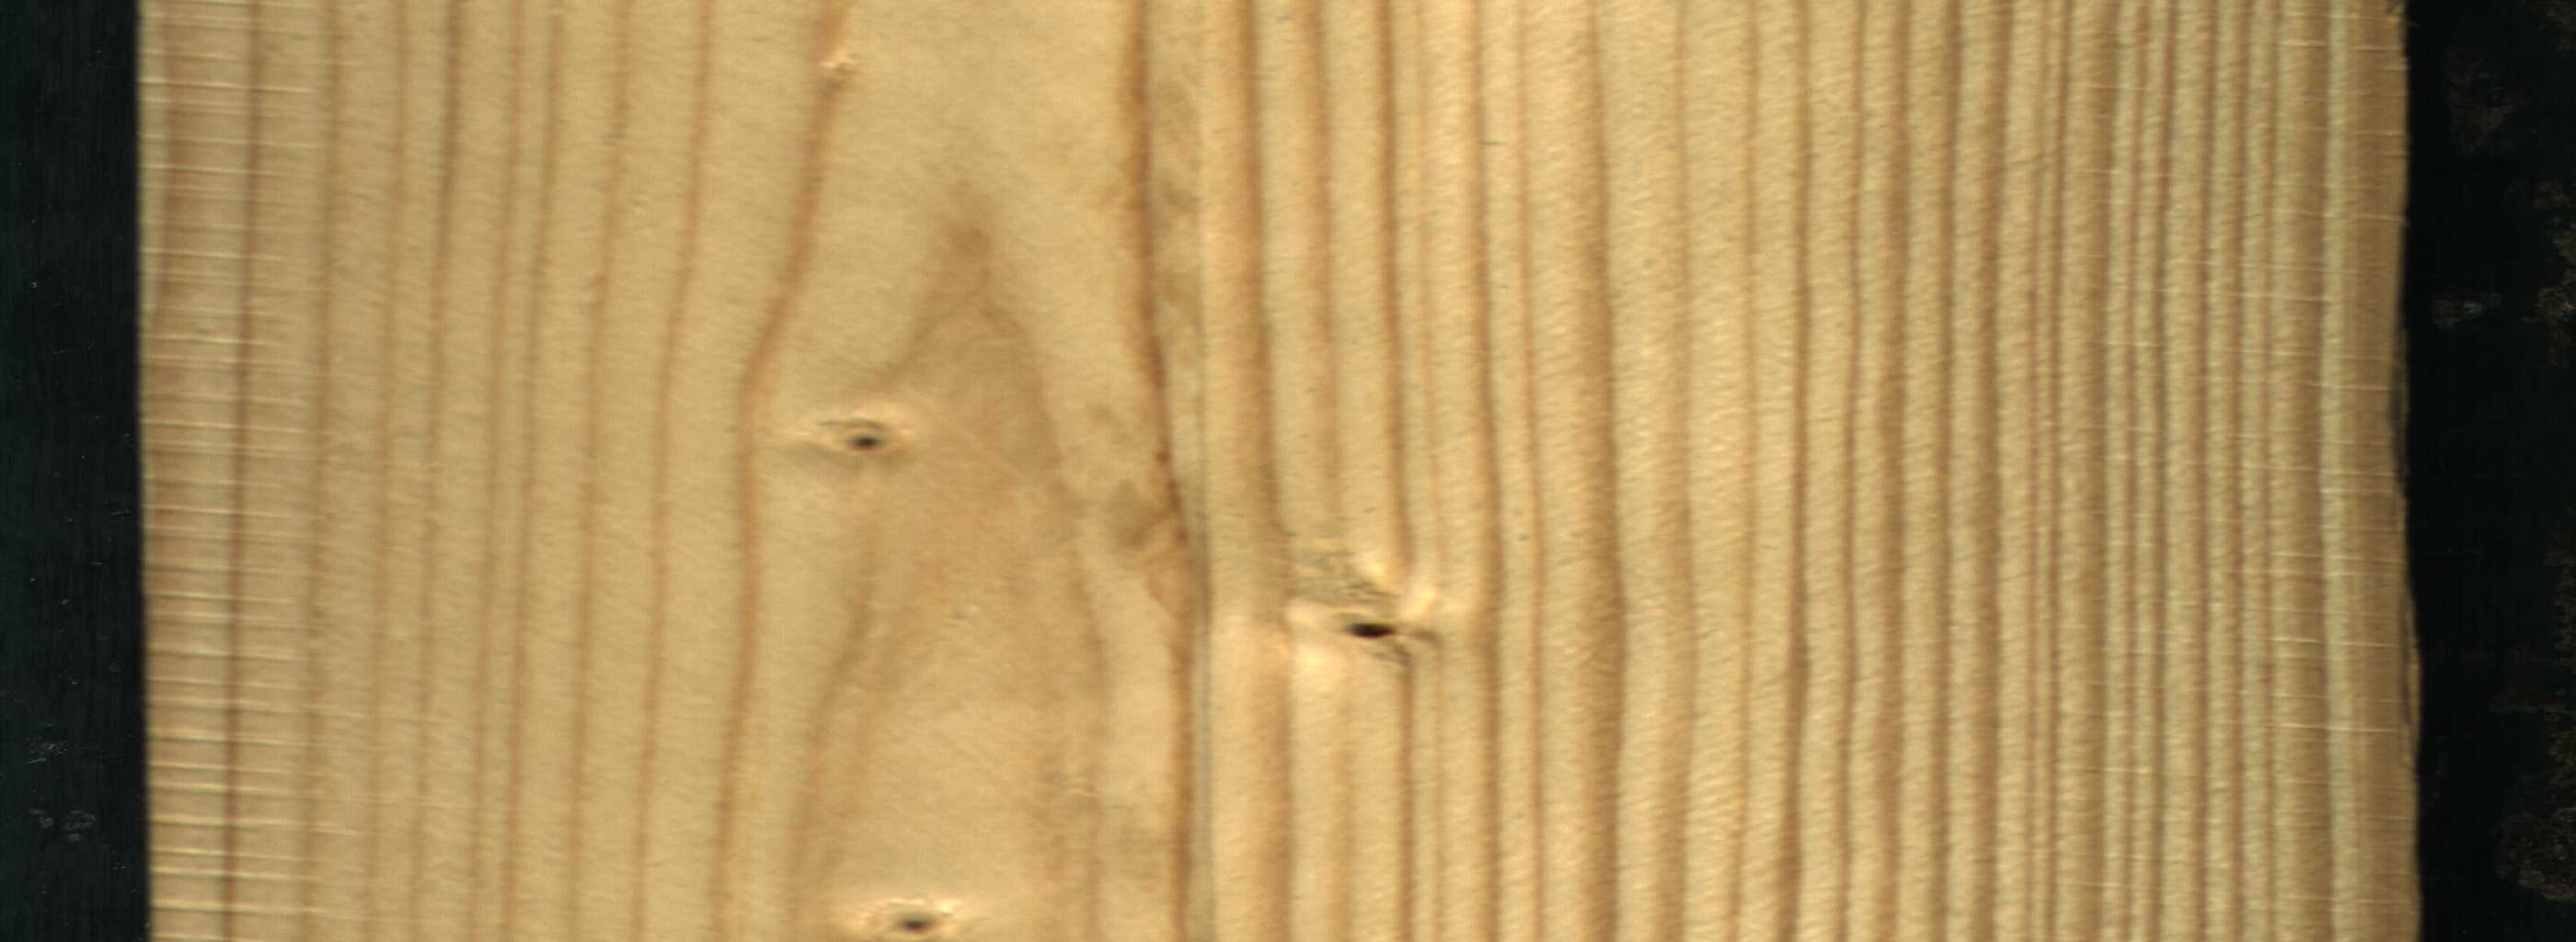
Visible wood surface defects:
Dead_Knot
Live_Knot
Live_Knot